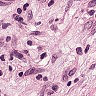
Metastatic tissue present: yes